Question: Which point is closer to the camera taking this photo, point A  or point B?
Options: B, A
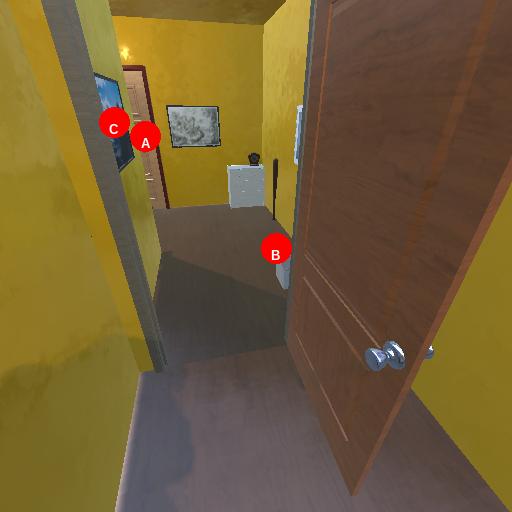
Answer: B